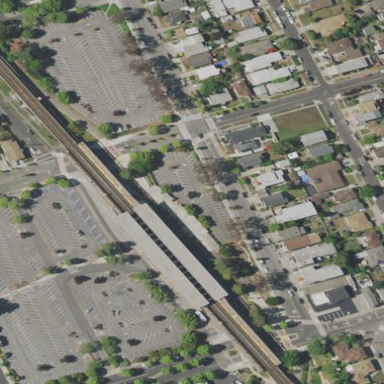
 ideally designed for park and ride for subway commuters."